Field crop: tomato
Growth stage: 2
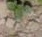
Species: solanum